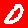
Digit: 0